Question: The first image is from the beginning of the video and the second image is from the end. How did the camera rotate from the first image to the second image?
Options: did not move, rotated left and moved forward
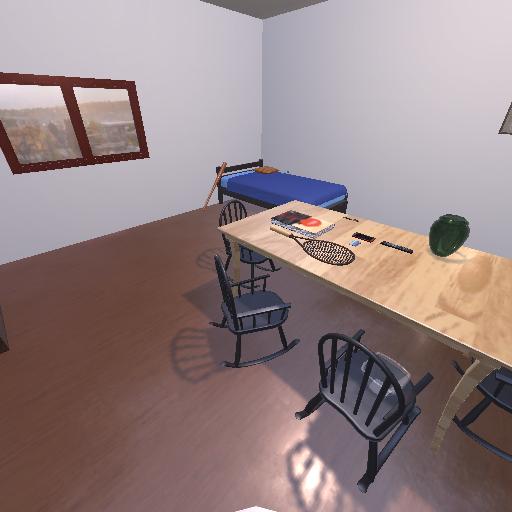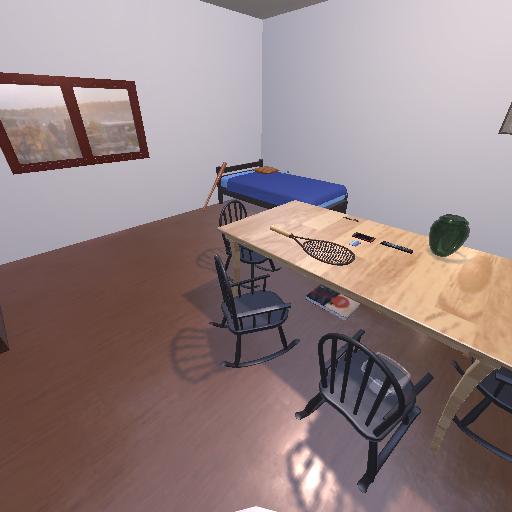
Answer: did not move